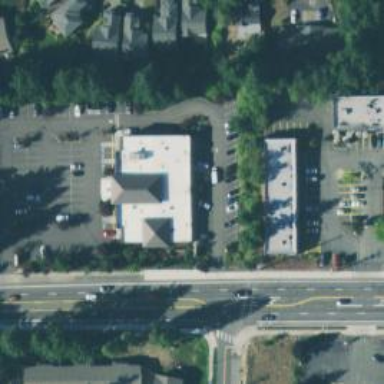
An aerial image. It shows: Healthcare clinic is depicted in the image.